Interaction volume radius: 5 \u00c5
Interaction volume height: 40 \u00c5
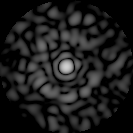
Disorder parameter: 0.8435